Question: I had a table like bellow image. I want 2,3 letters from the column "name"
The result is like bc,da,bc,bc,bc,bc
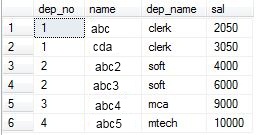
Answer: '''
SELECT SUBSTRING(name,2,2) AS ShortComp FROM table;
'''